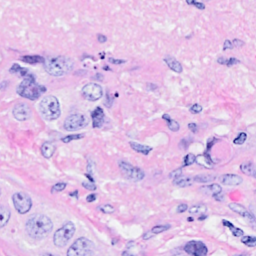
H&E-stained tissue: Breast